Brain MRI, t1w sequence, axial 2D slice.
Patient: age 24, sex F, weight 95 kg, height 1.95 m
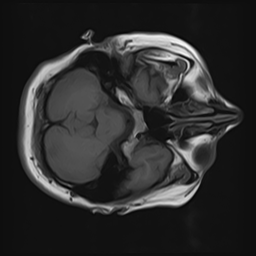